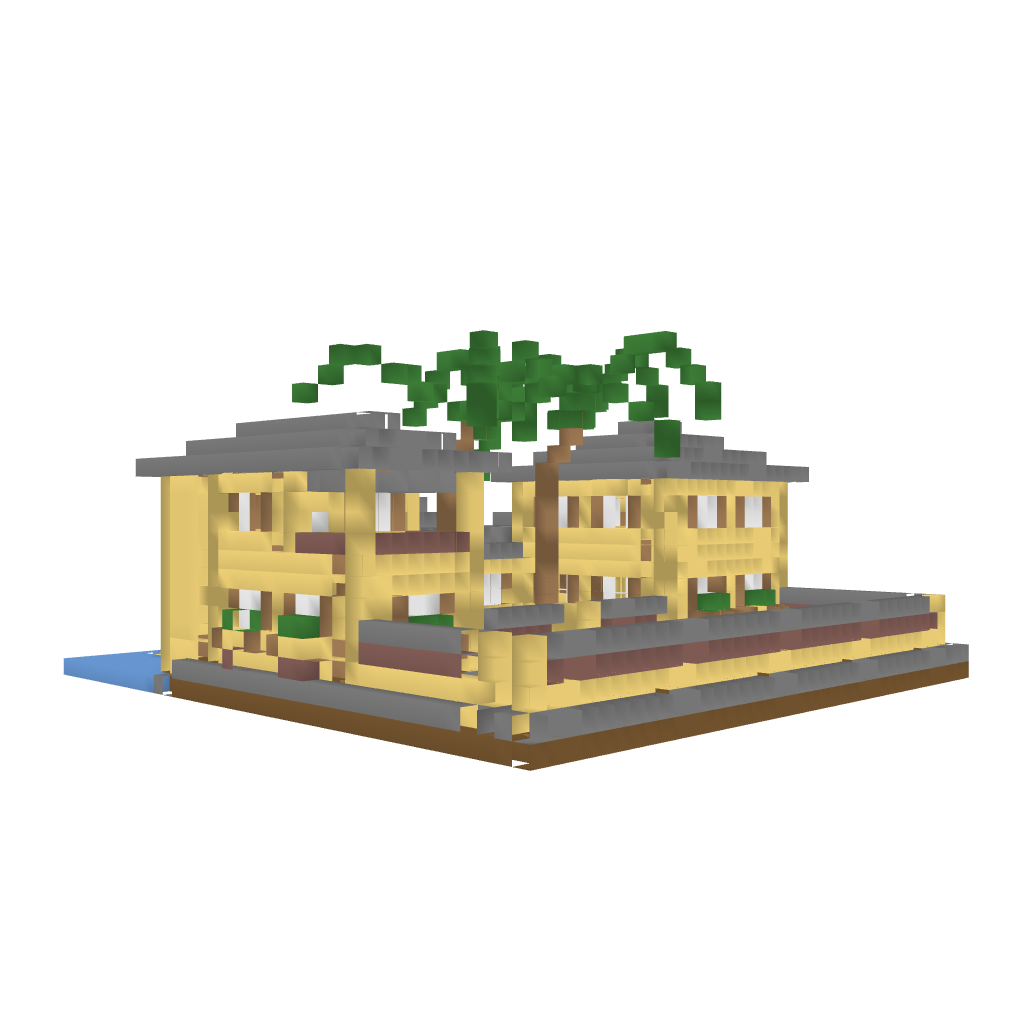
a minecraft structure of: mediterraneanhouse bad low quality